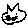
Label: cat